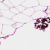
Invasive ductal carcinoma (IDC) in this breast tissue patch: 0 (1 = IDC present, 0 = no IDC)